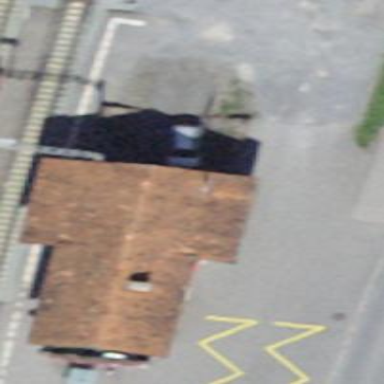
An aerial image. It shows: Train station building.